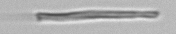
Label: fiber